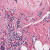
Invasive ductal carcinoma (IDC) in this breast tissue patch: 1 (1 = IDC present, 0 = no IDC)